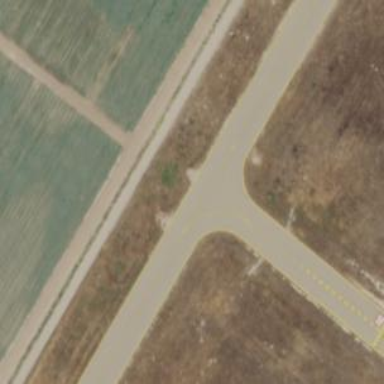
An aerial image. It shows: Image of taxiway at airport.